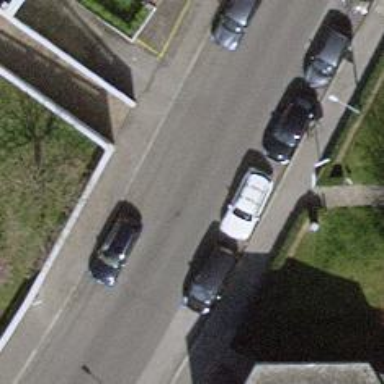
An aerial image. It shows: Paved footway.